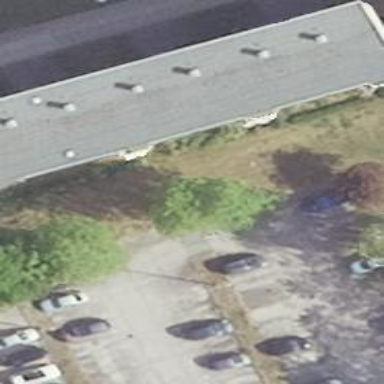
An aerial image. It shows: Parking aisle designated as service road.